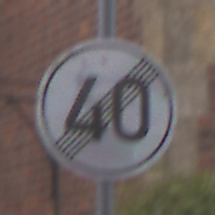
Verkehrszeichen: EndeGeschwindigkeit40
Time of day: Midday
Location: Outdoor (Urban)
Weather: Overcast
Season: NotSpecified
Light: Natural